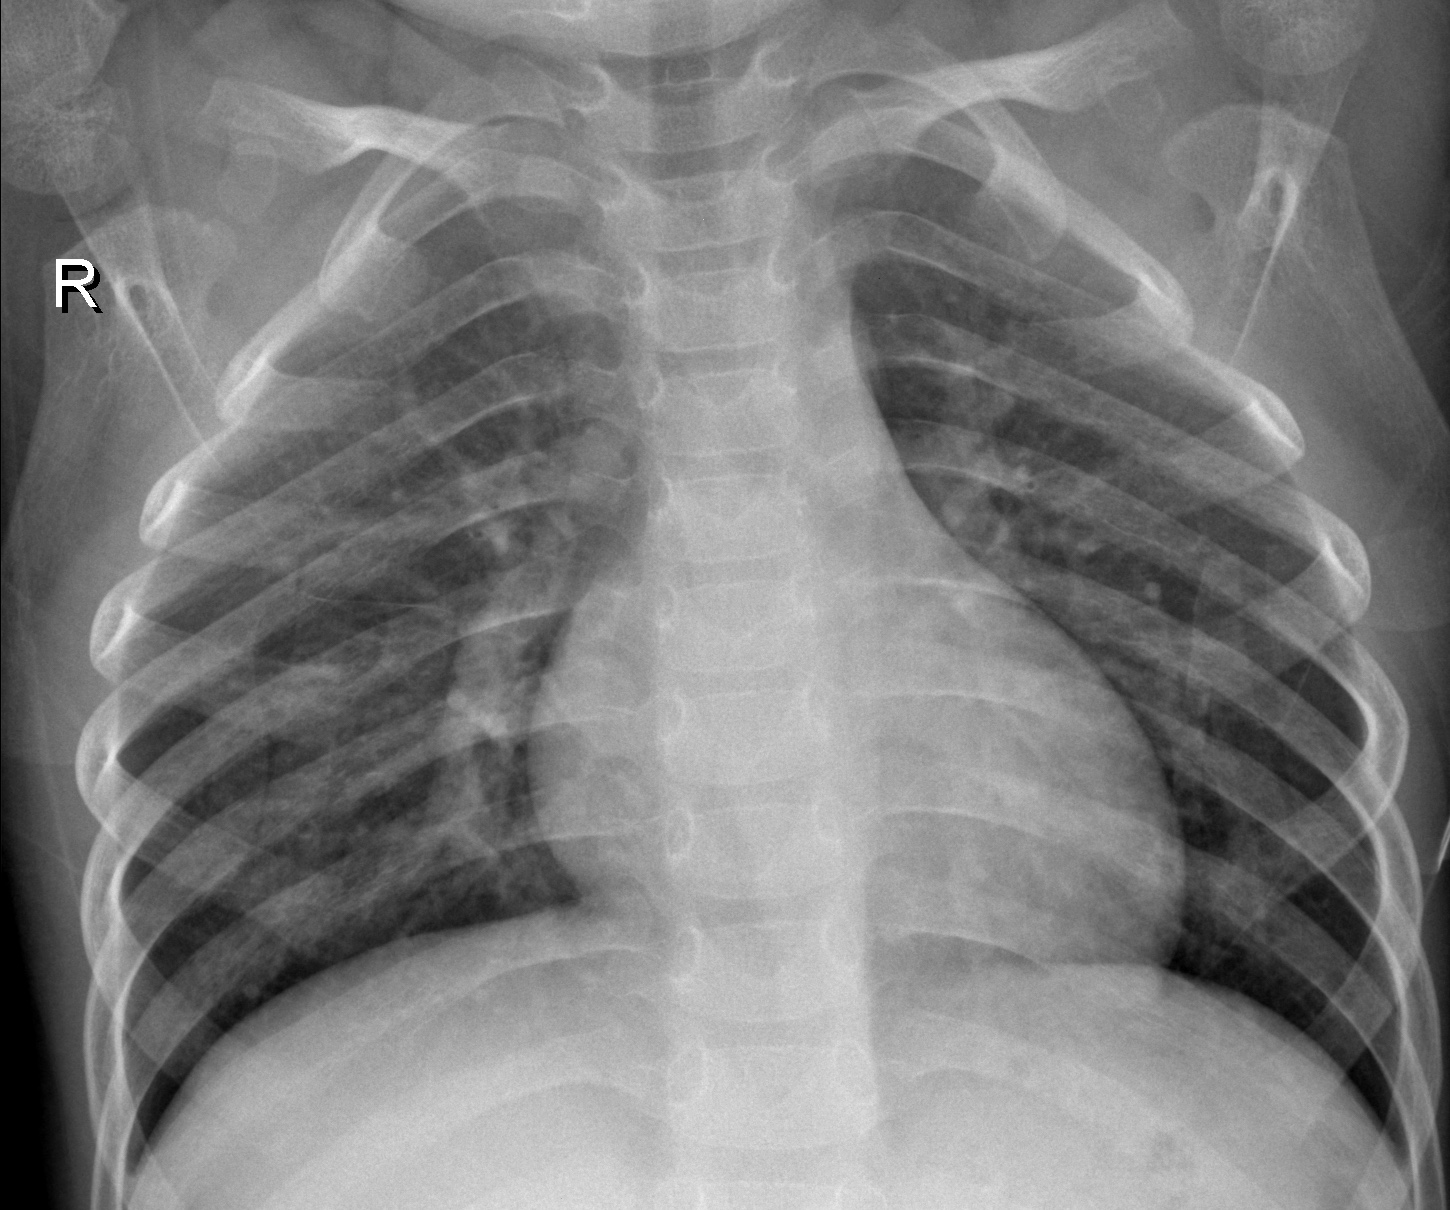
Diagnosis: NORMAL